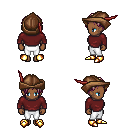
a pixel art fantasy rpg character, female body template, human, dark skin, maroon long-sleeve shirt, white pants, white blonde parted hairstyle, leather cap, gold boots, four views (front, back, left, right), 2x2 character sprite sheet, small pixel art, hard edges, no anti-aliasing